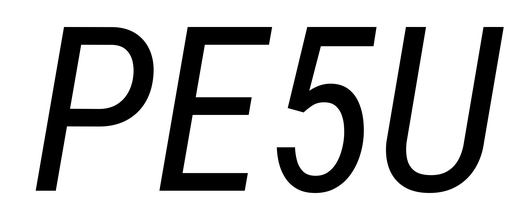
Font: Roboto-Italic_Condensed_Italic